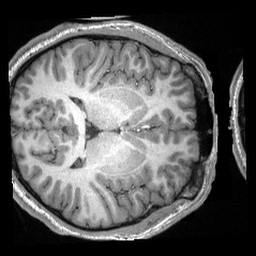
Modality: T1w
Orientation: axial
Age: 20
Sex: male